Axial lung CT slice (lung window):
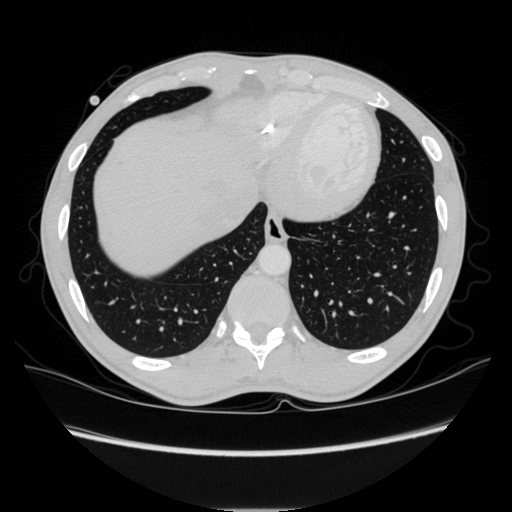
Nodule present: no